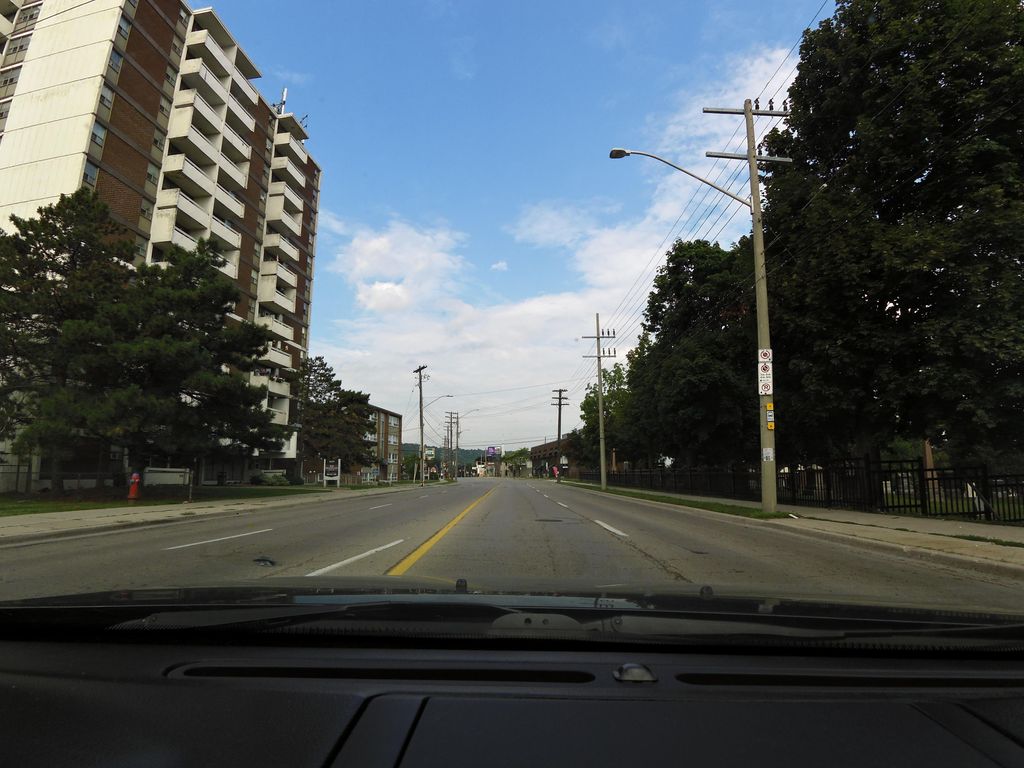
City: hamilton